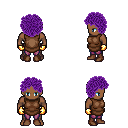
a pixel art fantasy rpg character, male body template, human, dark skin, brown tunic, magenta pants, purple curly afro hairstyle, gold gloves, brown shoes, four views (front, back, left, right), 2x2 character sprite sheet, small pixel art, hard edges, no anti-aliasing